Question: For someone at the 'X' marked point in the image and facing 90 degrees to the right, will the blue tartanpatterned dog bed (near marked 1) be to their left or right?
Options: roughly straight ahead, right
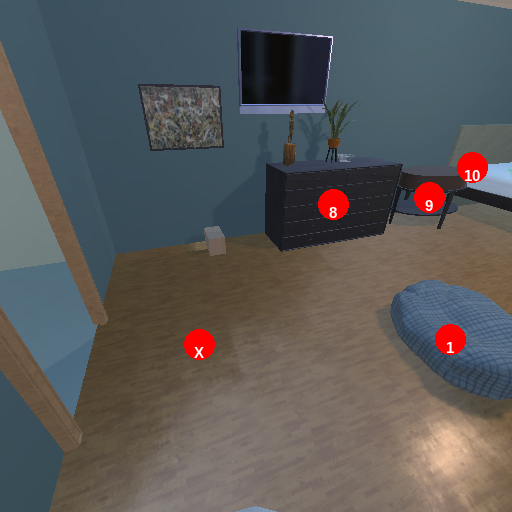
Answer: roughly straight ahead